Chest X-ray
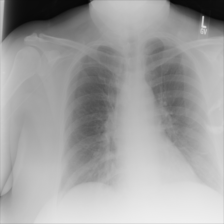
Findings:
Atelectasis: positive
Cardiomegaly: negative
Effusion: negative
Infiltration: negative
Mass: negative
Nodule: negative
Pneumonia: negative
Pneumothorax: negative
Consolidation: negative
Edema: negative
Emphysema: negative
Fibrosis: negative
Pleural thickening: negative
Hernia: negative